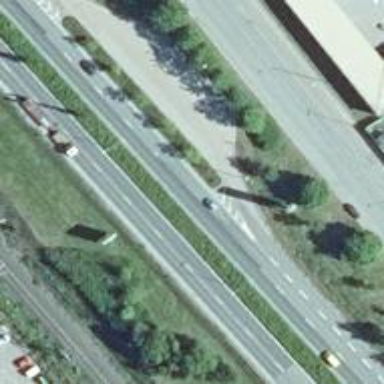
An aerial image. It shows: Trunk highway.